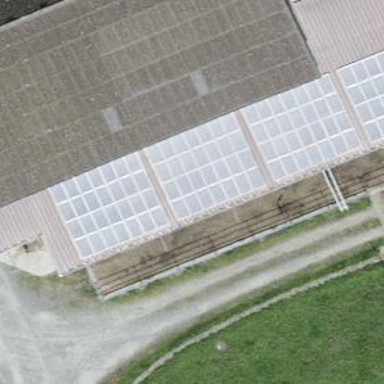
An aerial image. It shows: Solar power generator using photovoltaic panels.